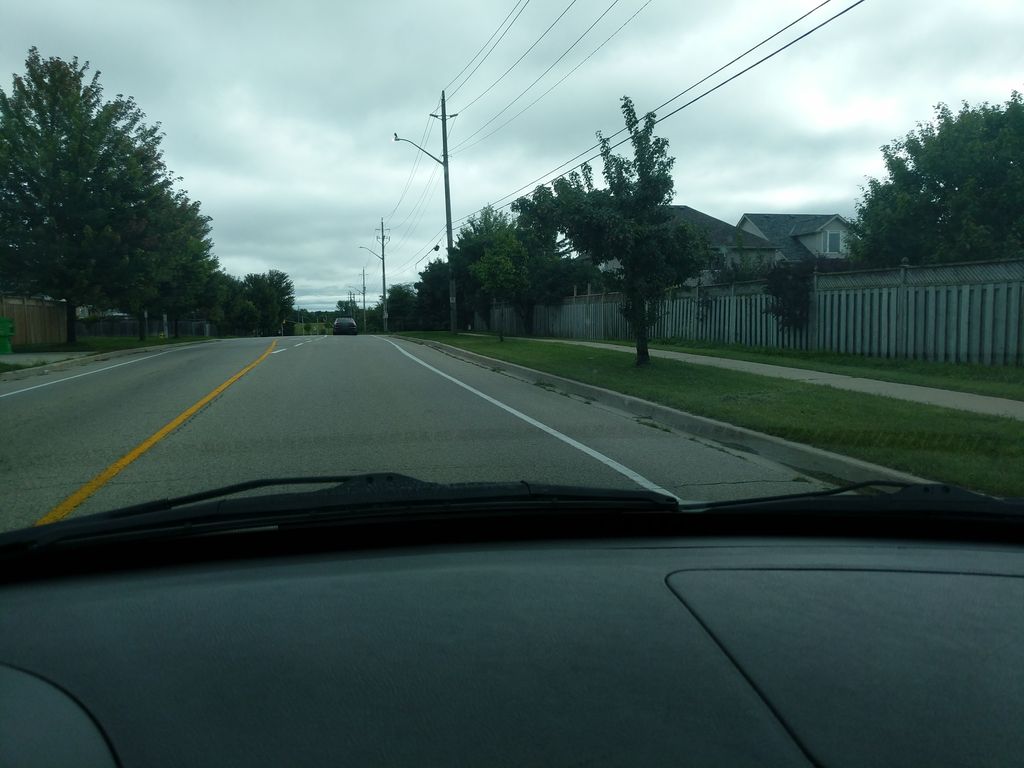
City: kitchener-waterloo